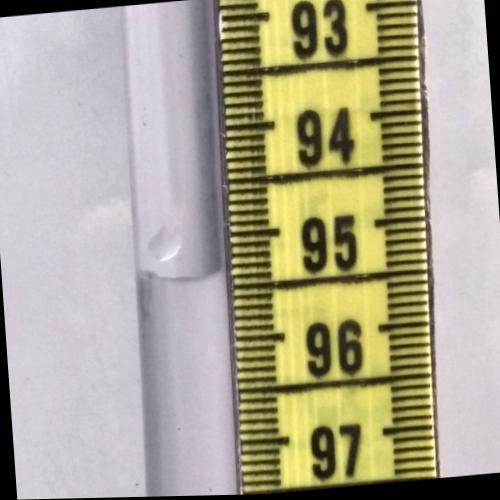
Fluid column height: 95.4 cm